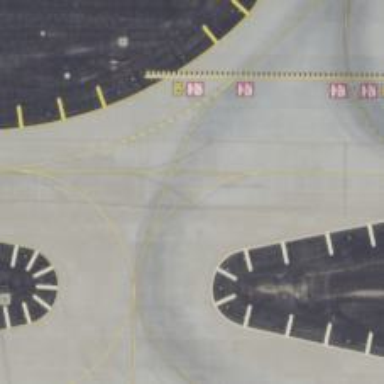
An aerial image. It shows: Image of taxiway at airport.